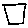
Label: square